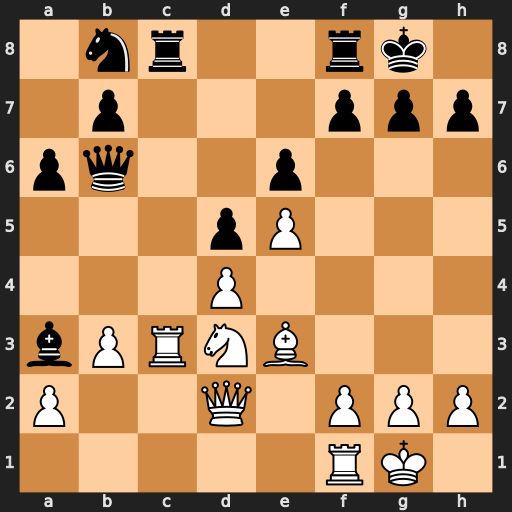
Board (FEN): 1nr2rk1/1p3ppp/pq2p3/3pP3/3P4/bPRNB3/P2Q1PPP/5RK1
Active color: w
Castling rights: -
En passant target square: -
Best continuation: b4 Rxc3 Qxc3